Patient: sex F, age 56
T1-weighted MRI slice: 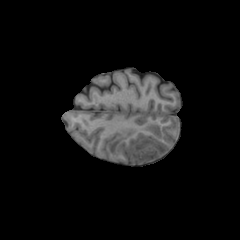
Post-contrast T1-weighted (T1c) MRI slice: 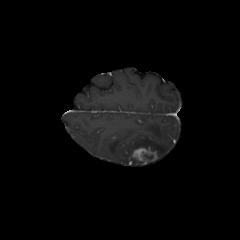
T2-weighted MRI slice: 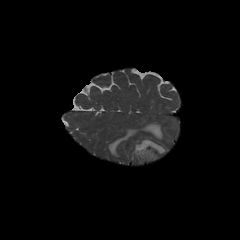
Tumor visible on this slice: yes
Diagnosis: Glioblastoma, IDH-wildtype
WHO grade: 4